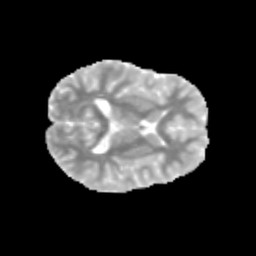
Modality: MD
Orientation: axial
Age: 10
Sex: female
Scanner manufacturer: siemens
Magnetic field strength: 3 T
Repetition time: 3.8 s
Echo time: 0.07 s